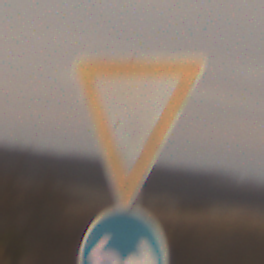
Verkehrszeichen: VorfahrtGewaehren
Zusatzzeichen unten: VorgeschriebeneFahrtrichtungRechtsOderLinks
Umgebung: Outdoor, Nature
Tageszeit: SunriseSunset
Wetter: PartlyCloudy
Licht: Natural
Jahreszeit: NotSpecified
Kontrast: LowContrast